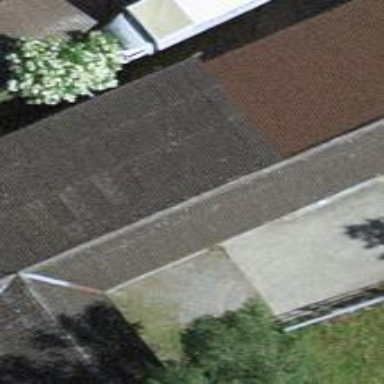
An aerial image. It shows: Garage building.